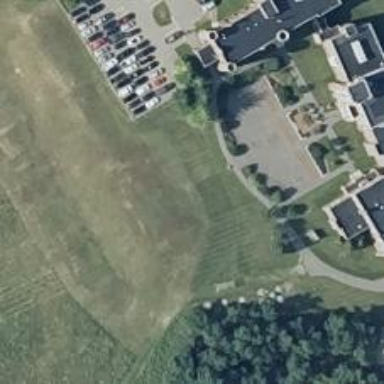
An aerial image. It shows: School.